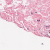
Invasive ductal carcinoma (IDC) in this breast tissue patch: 0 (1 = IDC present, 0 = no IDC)